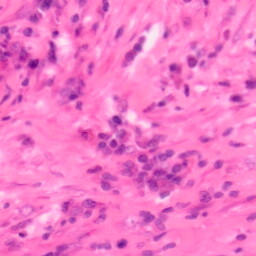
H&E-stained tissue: Colon